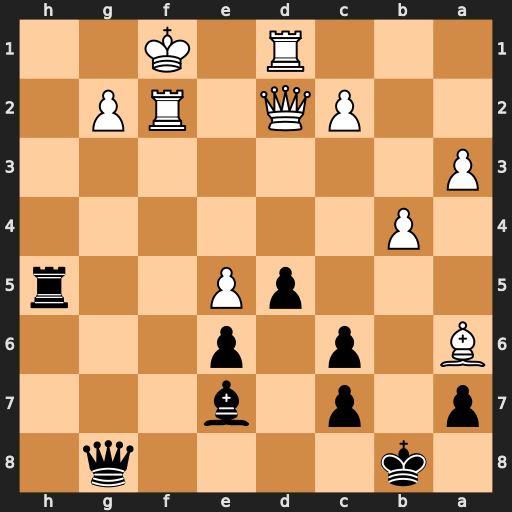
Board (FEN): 1k4q1/p1p1b3/B1p1p3/3pP2r/1P6/P7/2PQ1RP1/3R1K2
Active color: b
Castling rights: -
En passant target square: -
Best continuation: Rh1+ Ke2 Qg4+ Rf3 Qxg2+ Ke3 Bg5+